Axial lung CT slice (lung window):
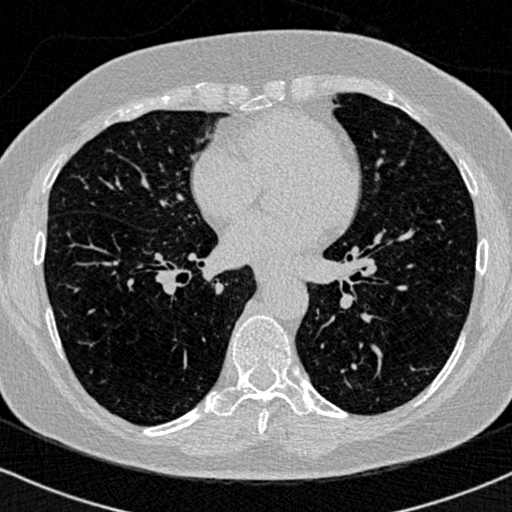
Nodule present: no